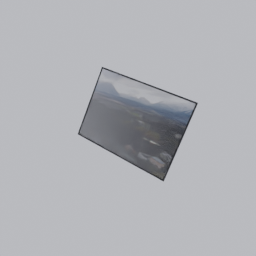
Label: decoration